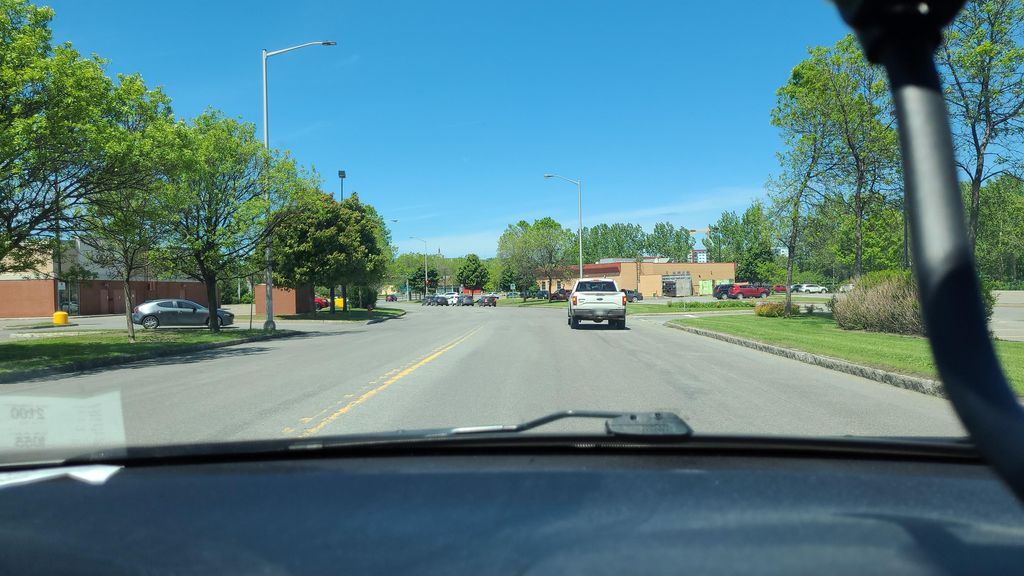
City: quebec_city